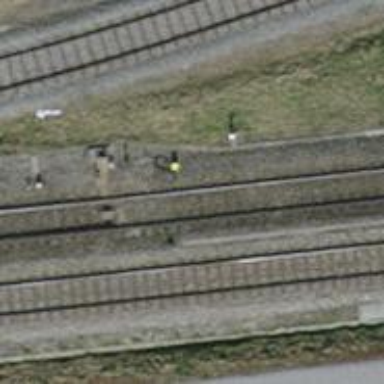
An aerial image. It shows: Railway switch.